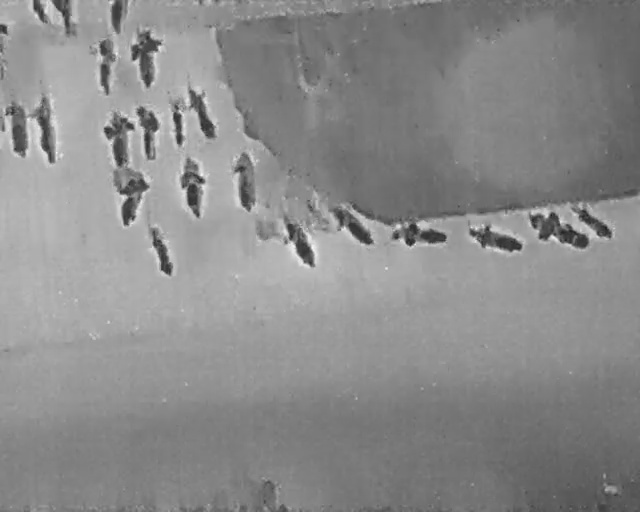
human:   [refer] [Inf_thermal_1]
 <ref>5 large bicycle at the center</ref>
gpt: <box>[[63, 40, 67, 50, 2], [52, 38, 56, 49, 43], [44, 41, 48, 53, 63], [36, 29, 40, 41, 90], [28, 30, 32, 42, 85]]</box>

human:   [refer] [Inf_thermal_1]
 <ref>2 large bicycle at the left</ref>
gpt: <box>[[23, 43, 26, 54, 68], [17, 33, 22, 44, 104]]</box>

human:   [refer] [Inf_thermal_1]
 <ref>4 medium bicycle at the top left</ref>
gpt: <box>[[26, 19, 28, 28, 85], [-3, 8, 4, 10, 2], [15, 1, 21, 5, 2], [4, 0, 8, 4, 2]]</box>

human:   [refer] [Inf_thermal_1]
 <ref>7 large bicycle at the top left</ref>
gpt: <box>[[21, 20, 25, 31, 85], [15, 21, 21, 33, 85], [4, 17, 9, 32, 85], [-1, 23, 7, 26, 172], [18, 7, 27, 14, 175], [11, 9, 20, 15, 175], [6, 1, 12, 6, 2]]</box>